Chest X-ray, PA view. Patient: 36 years old, sex F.
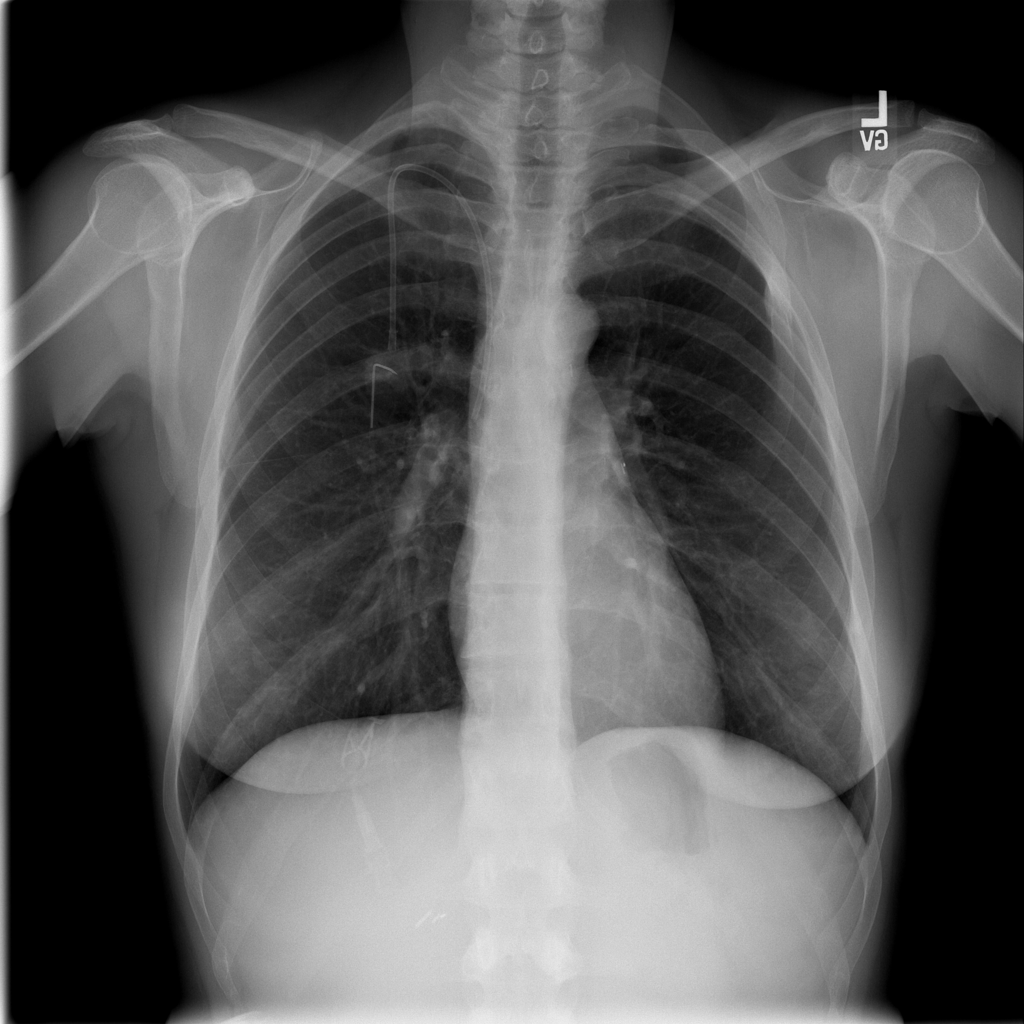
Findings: No Finding